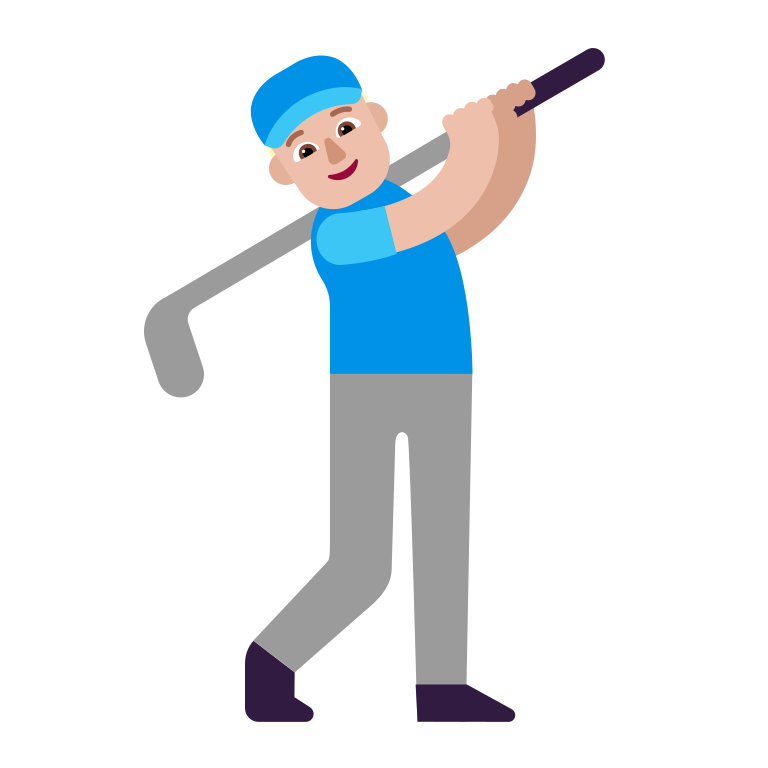
man golfing flat  light